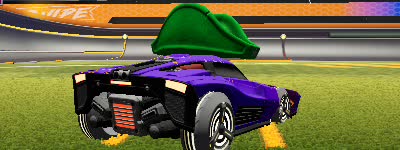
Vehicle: breakout